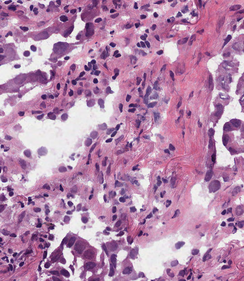
Tumor epithelial tissue: yes
Tumor-associated stroma tissue: yes
Normal tissue: no